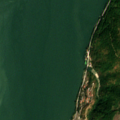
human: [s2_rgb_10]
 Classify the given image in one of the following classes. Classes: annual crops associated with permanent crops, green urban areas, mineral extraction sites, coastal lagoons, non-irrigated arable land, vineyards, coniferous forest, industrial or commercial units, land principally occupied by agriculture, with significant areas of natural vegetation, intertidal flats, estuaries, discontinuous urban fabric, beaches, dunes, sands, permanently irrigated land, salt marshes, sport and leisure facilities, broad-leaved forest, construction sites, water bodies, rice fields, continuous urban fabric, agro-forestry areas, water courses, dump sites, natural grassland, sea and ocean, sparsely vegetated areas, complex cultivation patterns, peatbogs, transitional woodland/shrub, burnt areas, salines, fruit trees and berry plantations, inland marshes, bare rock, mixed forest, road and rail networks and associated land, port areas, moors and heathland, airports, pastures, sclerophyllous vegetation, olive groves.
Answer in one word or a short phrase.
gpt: discontinuous urban fabric, broad-leaved forest, transitional woodland/shrub, water courses